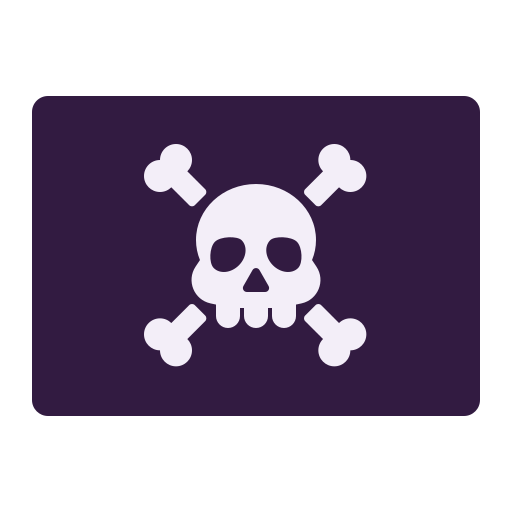
pirate flag flat